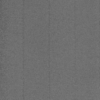
Label: dusty